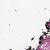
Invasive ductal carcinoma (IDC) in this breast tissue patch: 0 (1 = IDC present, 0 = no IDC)